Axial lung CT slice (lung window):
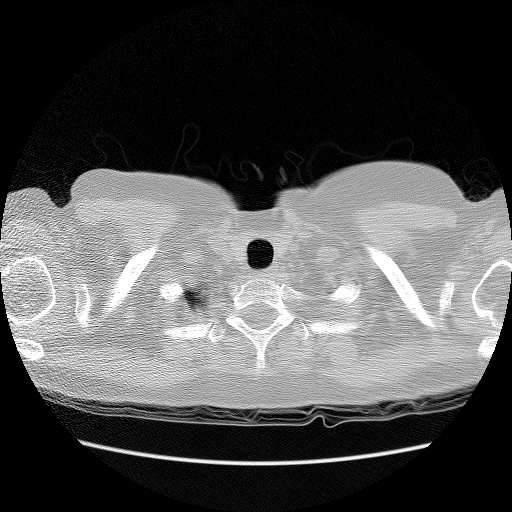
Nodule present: no